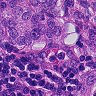
Metastatic tissue present: yes